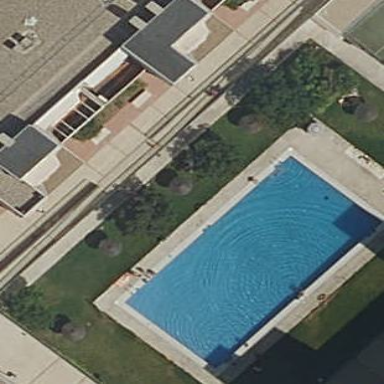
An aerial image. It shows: Swimming pool located in leisure land.